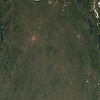
Label: land